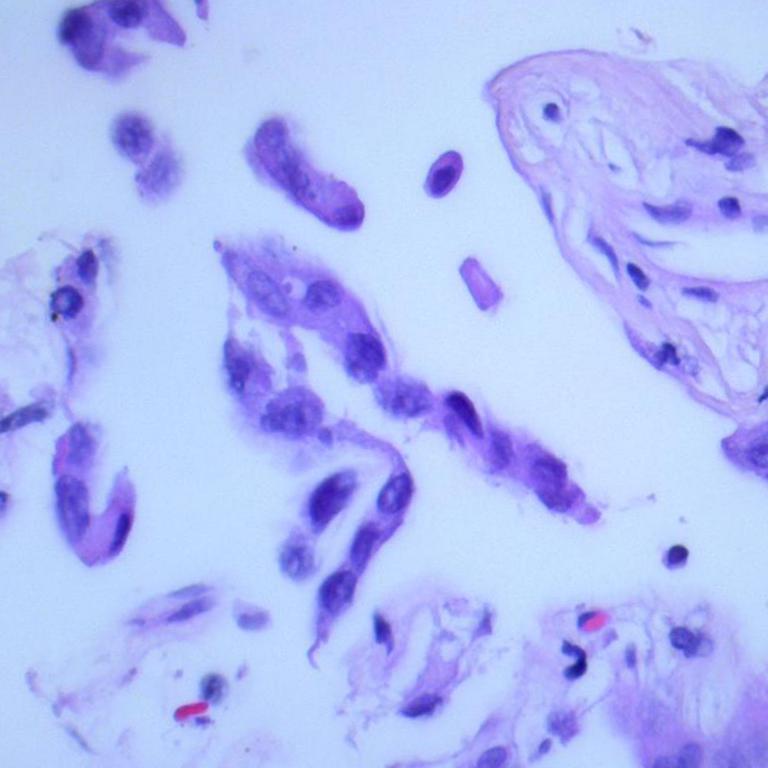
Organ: lung
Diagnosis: adenocarcinomas